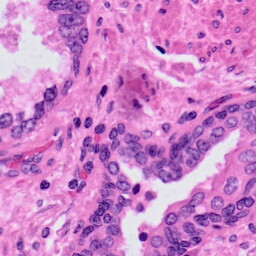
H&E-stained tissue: Prostate